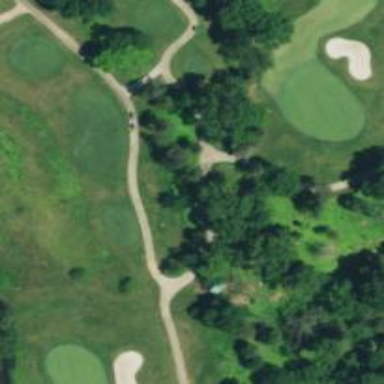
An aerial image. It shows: Service road designated as golf cart path.